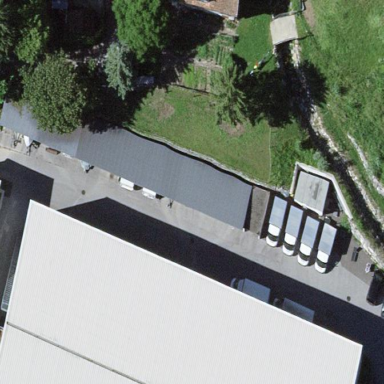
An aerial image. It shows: Carport building.